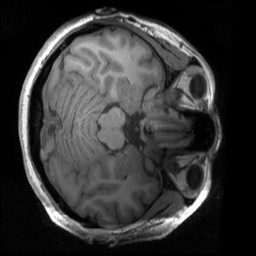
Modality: T1w
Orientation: axial
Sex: female